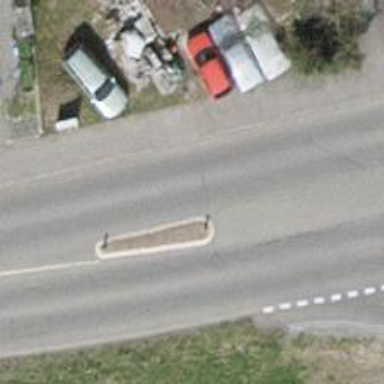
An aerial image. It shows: Bus stop with designated public transport stop position.